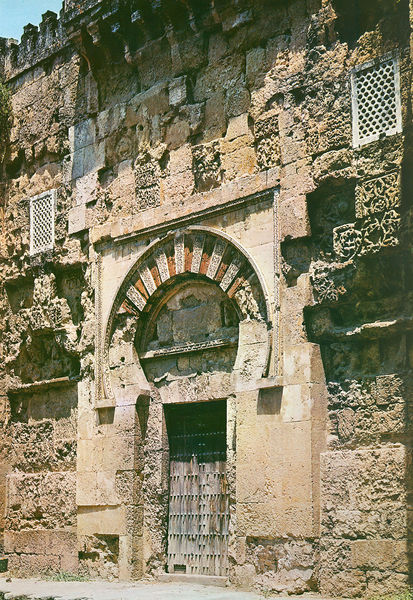
Titel: Die Moschee von Cordoba
Institution: Cordoba
Schlagwörter: himmel, braun, fenster, holz, tür, gebäude, haus, wand, stein, steine, gitter, sonne, relief, bogen, mauer, rundbogen, metall, nägel, tor, zinnen, eingang, festung, mauerwerk, fries, portal, schlussstein, rosette, gitterfenster, stadtmauer, bauwerk, maurisch, toreingang, himmmel, altertum, metalltür, bogern